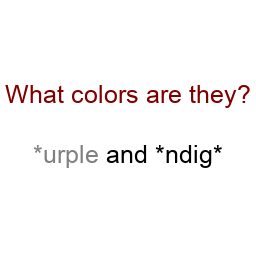
Color: gray, black
Color name shown: purple, indigo
Background color: white
Question text color: maroon